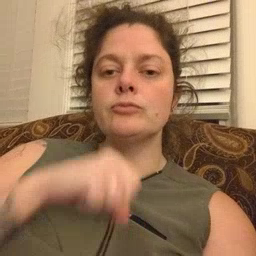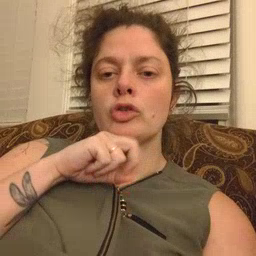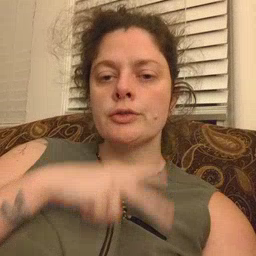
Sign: frog